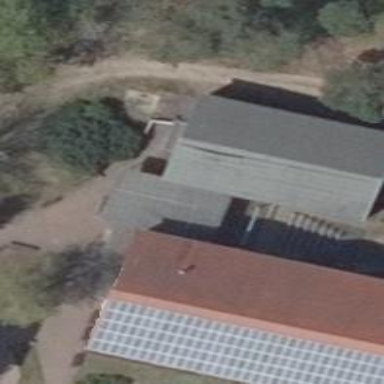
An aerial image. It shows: School building.